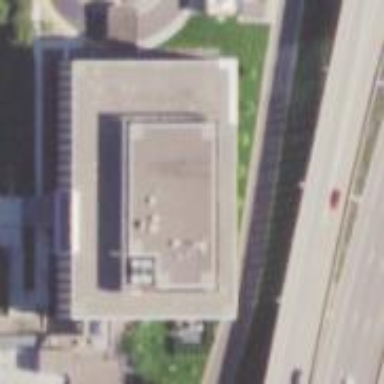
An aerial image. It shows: Office building.